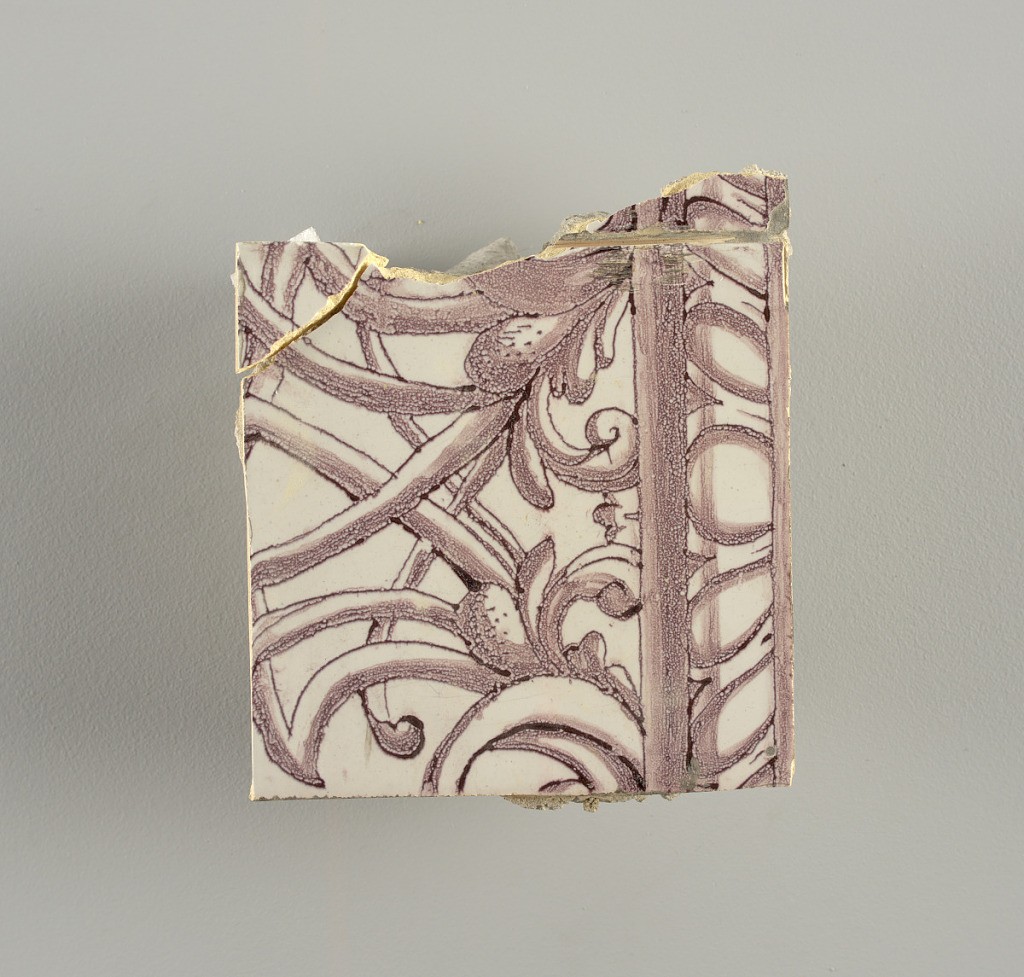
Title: Tile wall facing
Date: ca. 1725
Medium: Tin-glazed earthenware, underglaze
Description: Horizontal rectangle.  Thirty tiles wide and twenty-three tiles high with opening for fireplace eleven tiles wide and ten high.  Foliage arabesques disposed about three vertical axes from which are emphazised by urns at center and right, and at left by the figure of a standing woman carrying an infant on her arm and accompanied by two children.